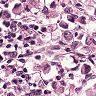
Metastatic tissue present: yes